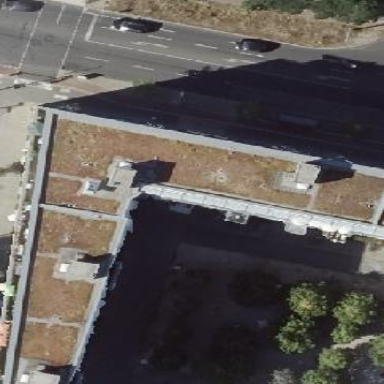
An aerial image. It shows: Residential building with flat roof.